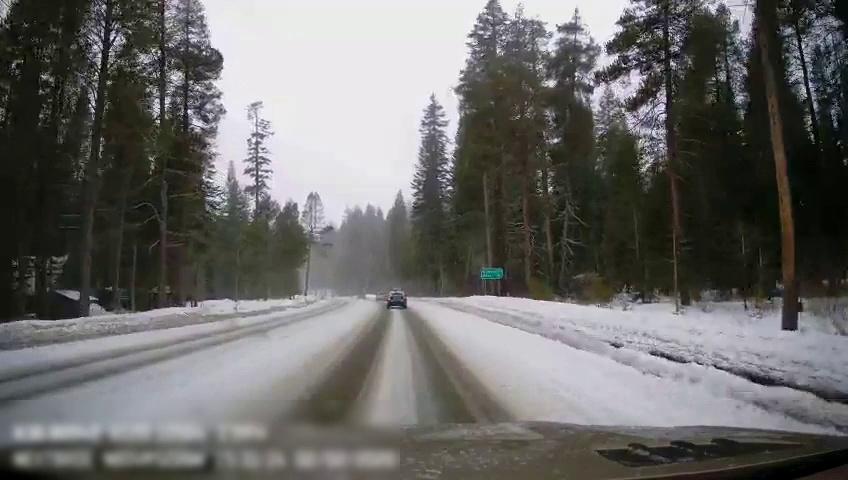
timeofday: Day
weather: Snowy
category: Drivable Space
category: Vehicles | Car
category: Vehicles | SUV
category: Traffic | Signs